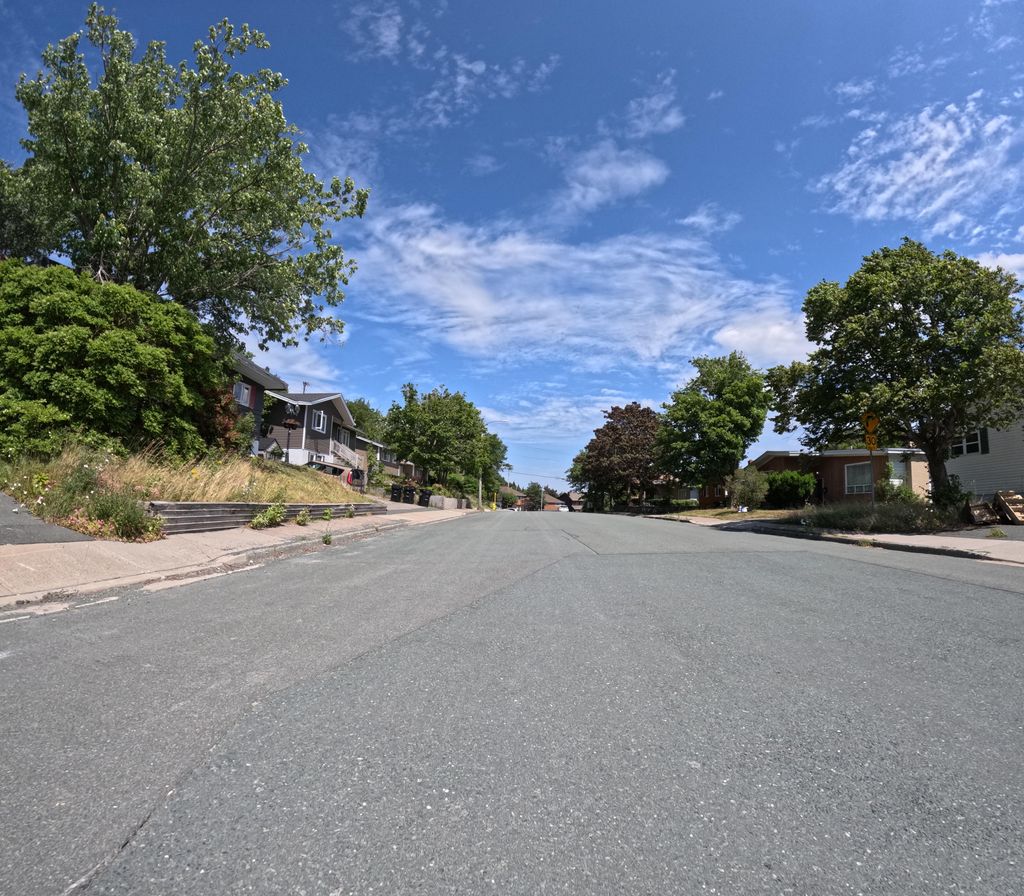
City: st_johns